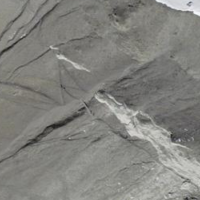
EUNIS habitat code: 48
Species observed at this site:
Montifringilla nivalis
Ranunculus glacialis